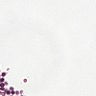
Metastatic tissue present: no